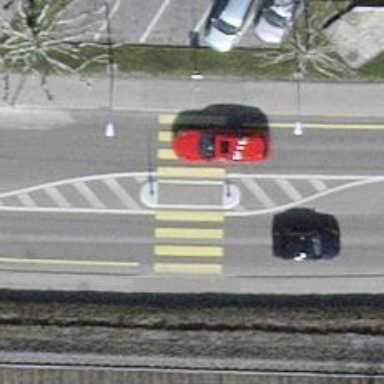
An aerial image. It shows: Uncontrolled zebra crossing with central island.